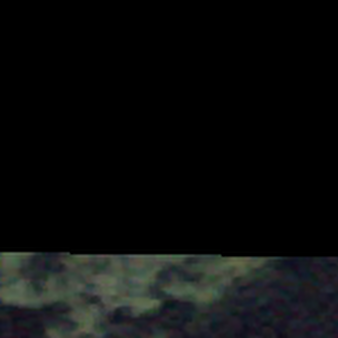
Label: other